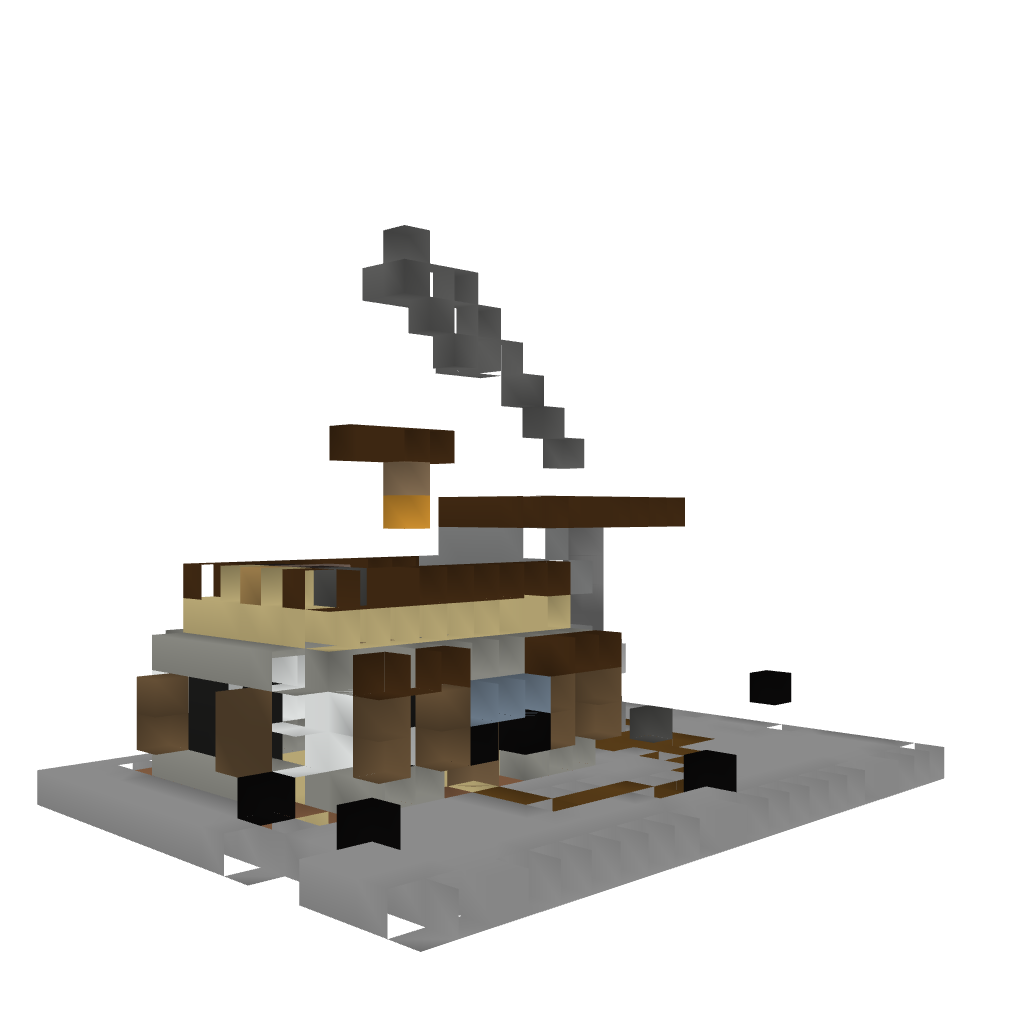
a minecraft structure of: Tudor Style BlackSmith